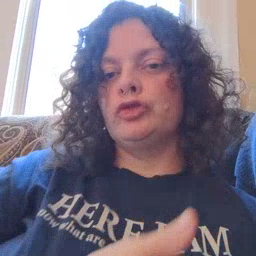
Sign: fish